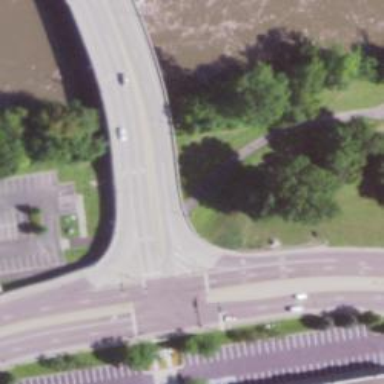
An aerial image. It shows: Primary link highway that goes over bridge.